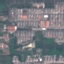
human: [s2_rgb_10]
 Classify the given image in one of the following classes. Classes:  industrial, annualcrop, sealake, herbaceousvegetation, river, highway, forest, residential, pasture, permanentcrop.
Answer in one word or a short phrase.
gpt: Residential